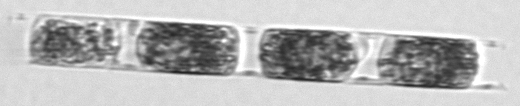
Label: Hemiaulus